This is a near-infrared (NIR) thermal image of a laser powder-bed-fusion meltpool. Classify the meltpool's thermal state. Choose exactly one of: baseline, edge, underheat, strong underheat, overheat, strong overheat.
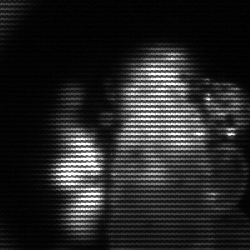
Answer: strong underheat